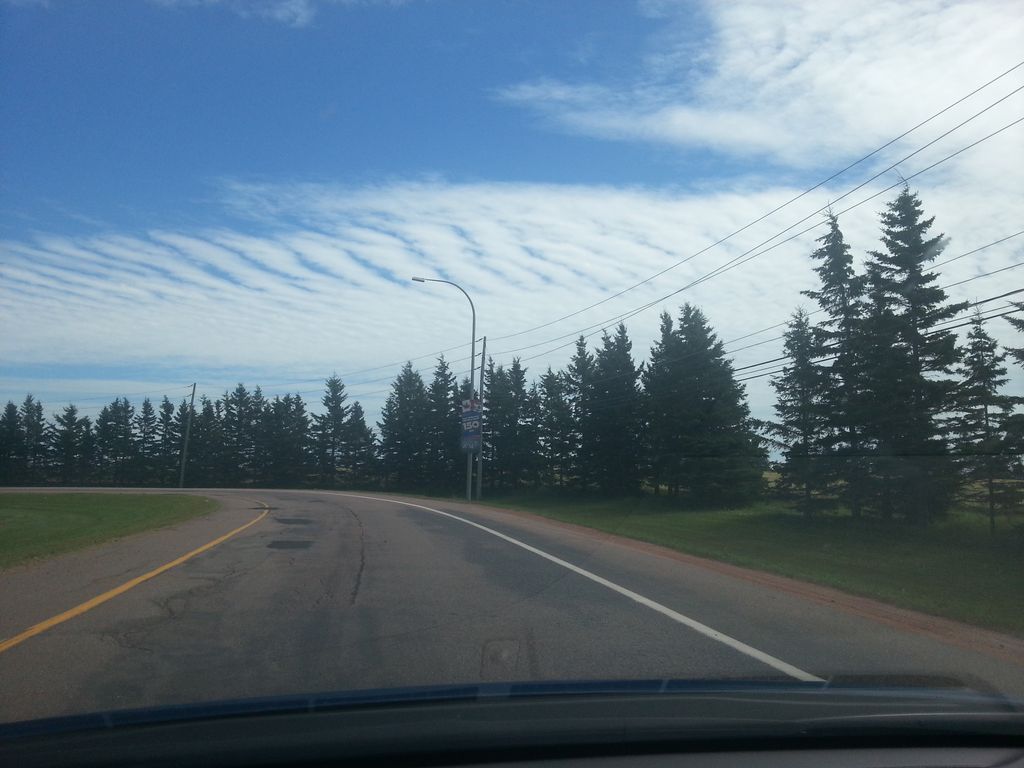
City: charlottetown